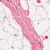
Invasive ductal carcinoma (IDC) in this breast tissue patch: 0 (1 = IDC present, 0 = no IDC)